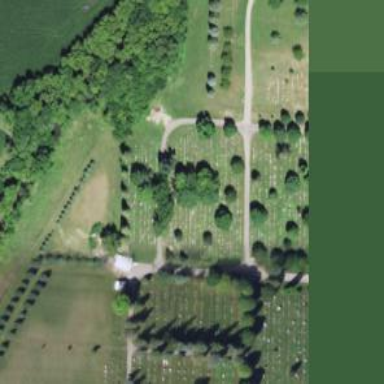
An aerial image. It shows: Cemetery.